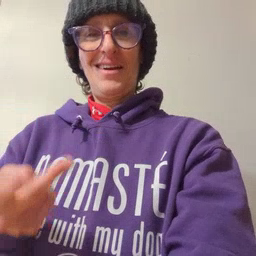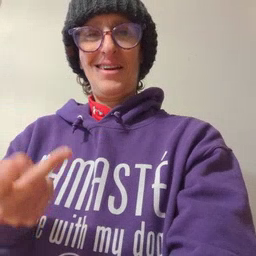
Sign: fall